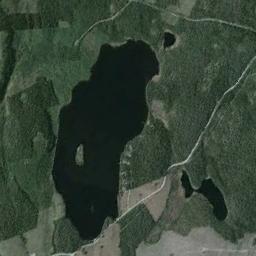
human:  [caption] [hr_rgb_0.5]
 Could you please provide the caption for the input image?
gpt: There are many trees around the lake .

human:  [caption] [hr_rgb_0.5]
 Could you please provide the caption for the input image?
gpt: An irregularly shaped deep blue lake is surrounded by forests and green spaces, With a small lake next to it .

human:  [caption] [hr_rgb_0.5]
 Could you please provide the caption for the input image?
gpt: There are green Spaces in the lake .

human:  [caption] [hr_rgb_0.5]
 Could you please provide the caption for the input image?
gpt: A big lake and two small lakes lie in the dense forest and the water is dark blue .

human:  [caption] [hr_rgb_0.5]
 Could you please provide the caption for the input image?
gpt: There are green meadows around the lakes .